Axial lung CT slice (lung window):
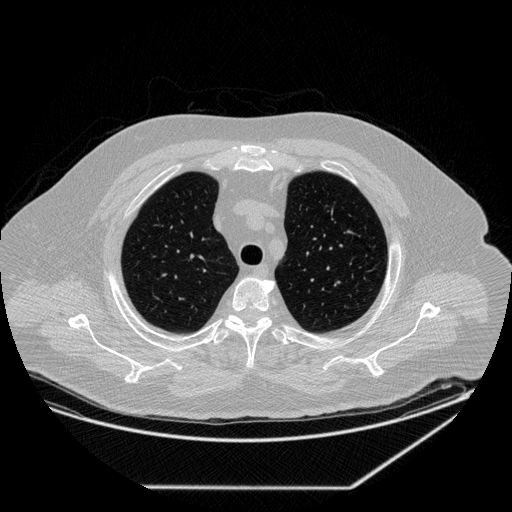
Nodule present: no